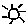
Label: sun